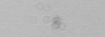
Label: camera_spot